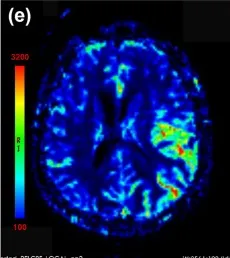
MRI performed 15 days after the onset of the second prolonged attack. PWI showed increased cerebral blood flow (CBF).
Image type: radiology (mri)